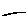
Label: line